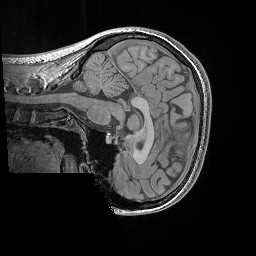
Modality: T1w
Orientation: sagittal
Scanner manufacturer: siemens
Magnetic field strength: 3 T
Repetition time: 0.02 s
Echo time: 0.00492 s